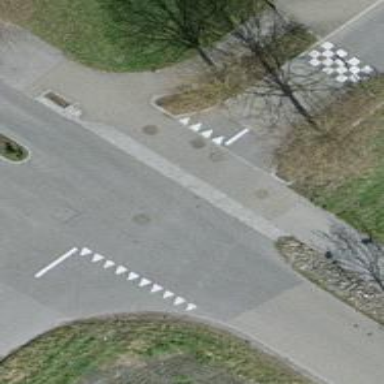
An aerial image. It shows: Sidewalk.